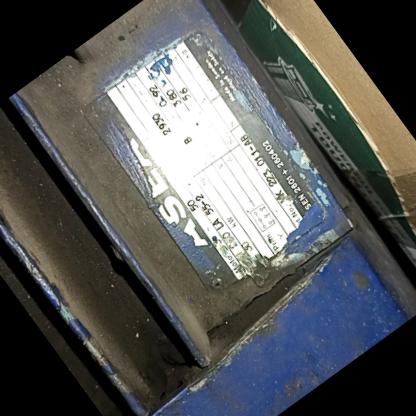
Klasa: tabliczka-znamionowa